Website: apple
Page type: address-validator
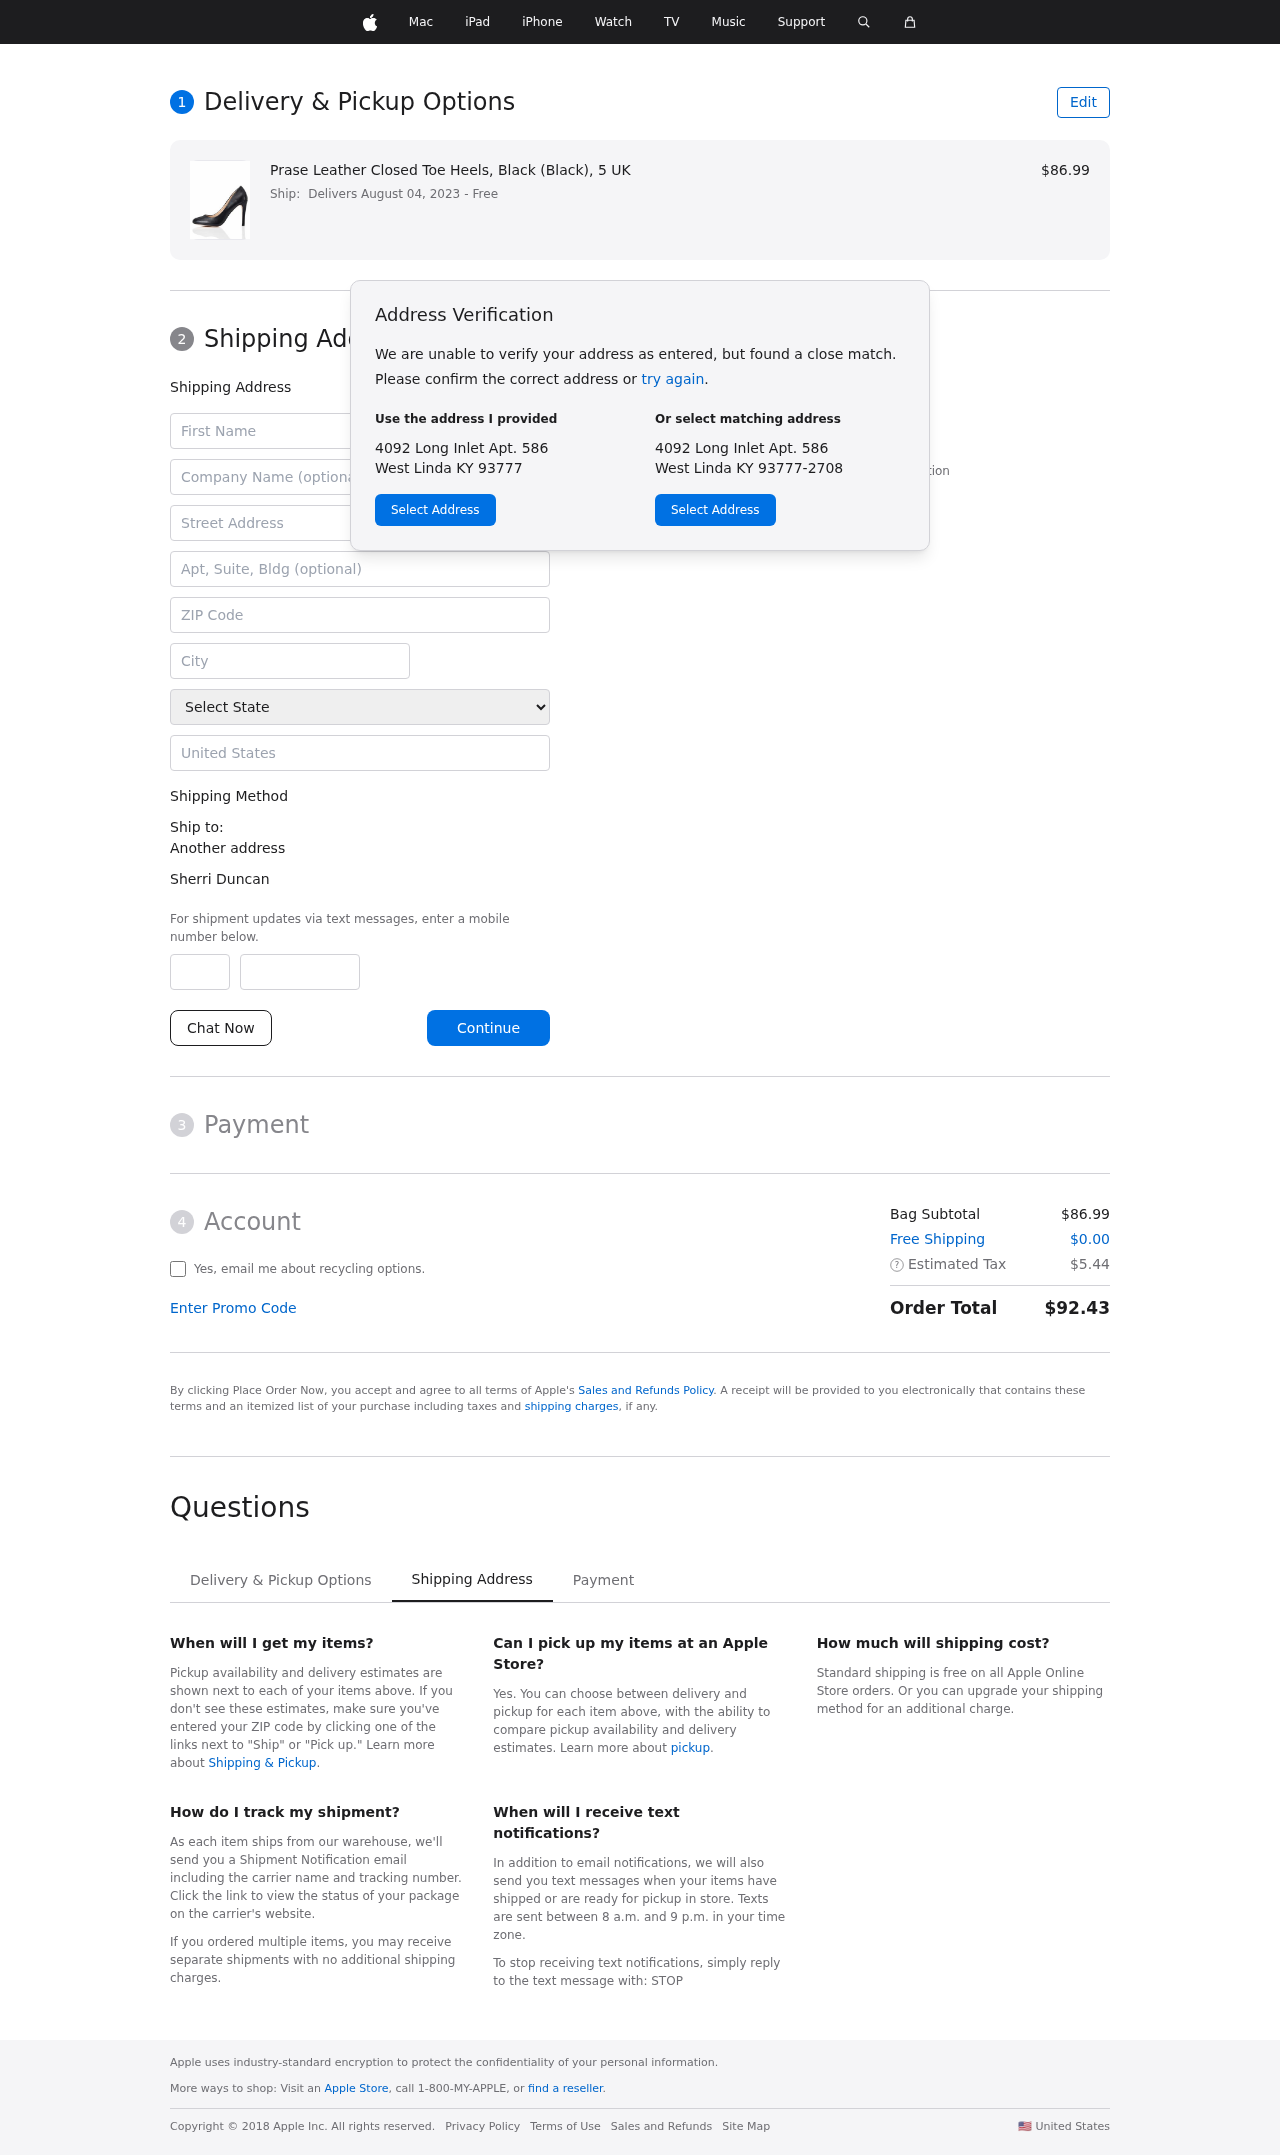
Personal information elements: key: PII_CITY
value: West Linda
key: PII_COUNTRY
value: United States
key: PII_FIRSTNAME
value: Sherri
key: PII_FULLNAME
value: Sherri Duncan
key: PII_LASTNAME
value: Duncan
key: PII_PHONE_AREA
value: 882
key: PII_PHONE_SUFFIX
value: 4055
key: PII_POSTCODE
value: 93777
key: PII_STATE
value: Kentucky
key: PII_STREET
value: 4092 Long Inlet Apt. 586
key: PII_STREET2
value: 54922 Timothy Inlet Suite 977
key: PII_CITY_STATE_ZIP
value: West Linda KY 93777
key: PII_STATE_ABBR
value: KY
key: PII_POSTCODE_FULL
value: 93777
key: PII_POSTCODE_NUMERIC
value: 93777
Product elements: key: PRODUCT1_NAME
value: Prase Leather Closed Toe Heels, Black (Black), 5 UK
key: PRODUCT1_PRICE
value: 86.99
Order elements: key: ORDER_DELIVERY_DATE
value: Delivers August 04, 2023
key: ORDER_SUBTOTAL
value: $86.99
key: ORDER_SHIPPING_COST
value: $0.00
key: ORDER_TAX
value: $5.44
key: ORDER_TOTAL
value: $92.43